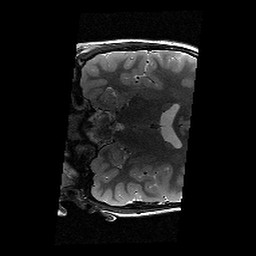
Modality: T2w
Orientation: coronal
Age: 10
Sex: male
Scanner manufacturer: siemens
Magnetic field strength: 3 T
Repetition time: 9.23 s
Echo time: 0.067 s